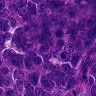
Metastatic tissue present: yes